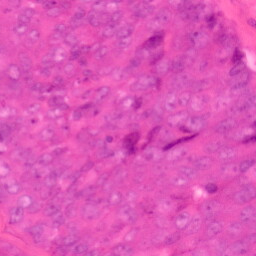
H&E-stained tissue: Colon